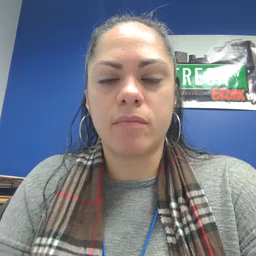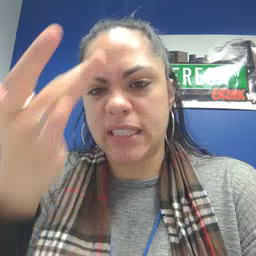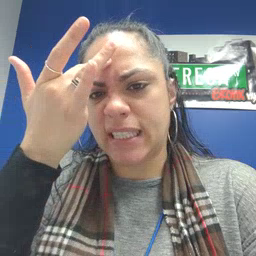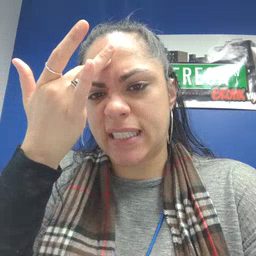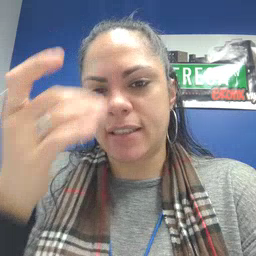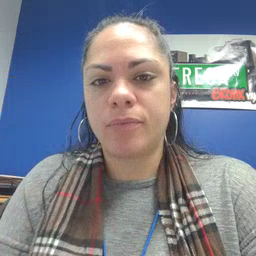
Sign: sick